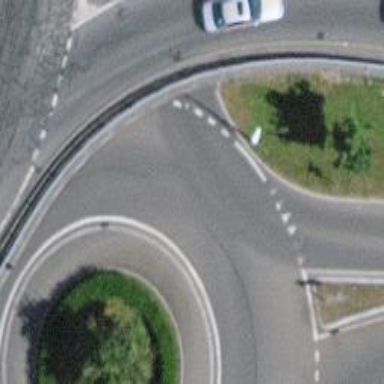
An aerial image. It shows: Unclassified road with asphalt surface leading to roundabout.